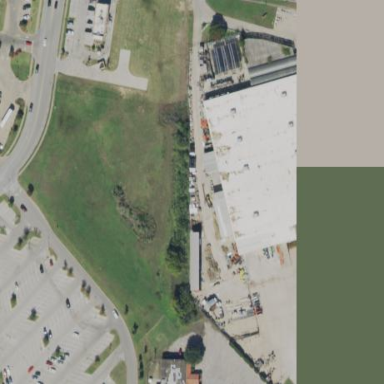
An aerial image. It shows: Sawmill building.